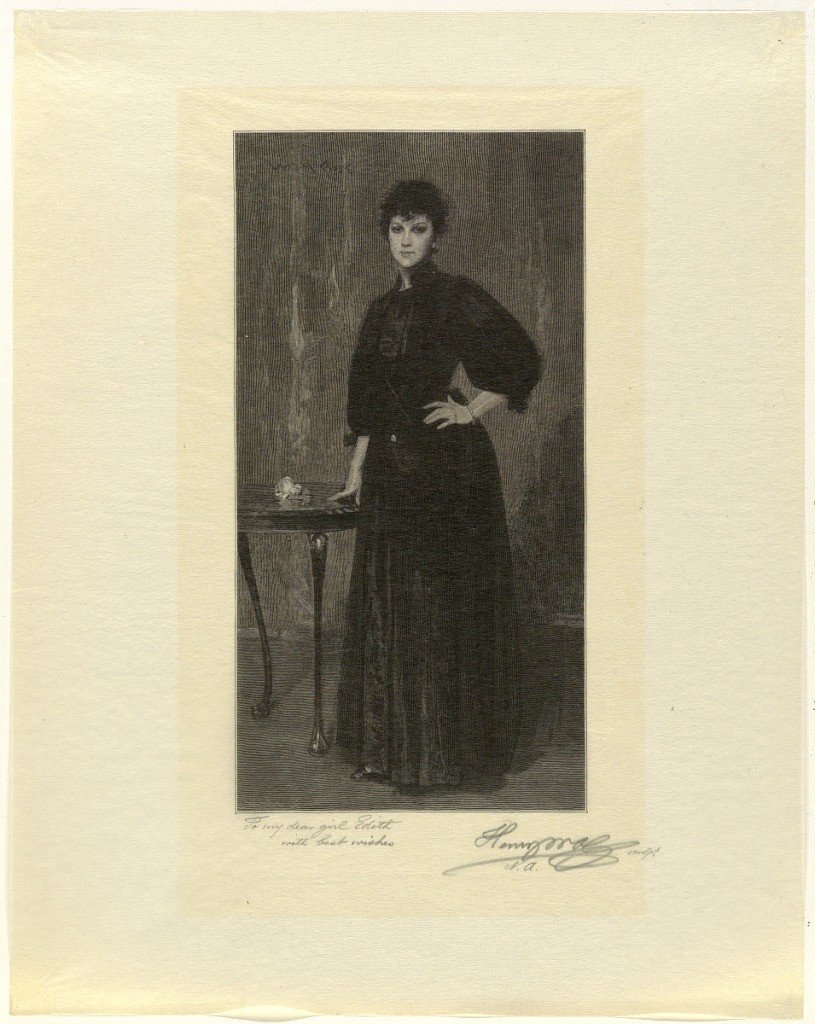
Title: Proof: Lady in Black
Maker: Henry Wolf, American, 1852–1916
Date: ca. 1890–1915
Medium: Wood engraving in black ink on rice paper
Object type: Print
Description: Full length portrait of a woman in black standing by a table, seen frontally. He right hand rests on the table, and her left is on her hip.